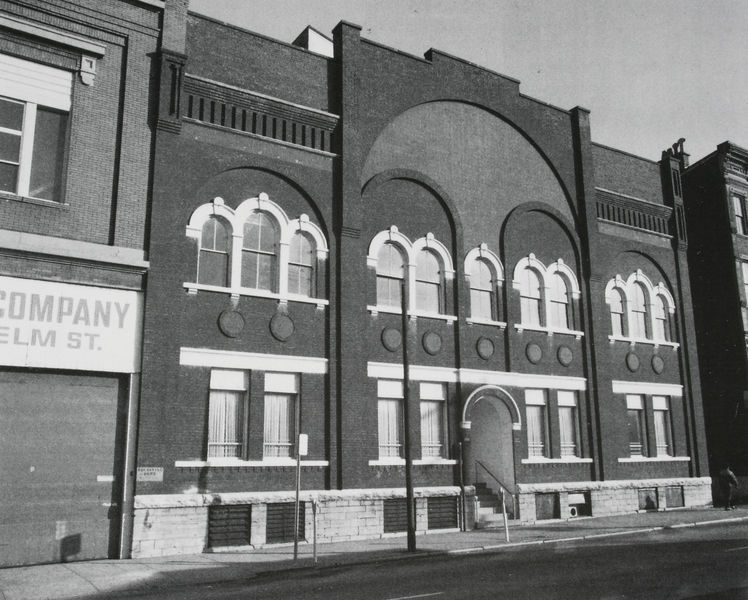
Titel: Aussenansicht
Standort: Cincinnati/Ohio
Institution: Christian Moerlein Bottling Works Over-the-Rhine
Schlagwörter: schatten, weiß, fenster, glas, grau, licht, schwarz, straße, architektur, mensch, sockel, spiegelung, sonne, england, schrift, bogen, ziegel, treppe, reflexe, aufgang, foto, fotografie, photographie, bögen, bürgersteig, fensterkreuz, passant, torbogen, scheiben, schwarzweiß, bordstein, photo, fries, rustika, sims, aufnahme, englisch, ziegelbau, rolladen, industriegebäude, handlauf, holm, entlüfter, aufgan, bordsteinkant, himmelfassade, rolltor, stufendach, zierbogen